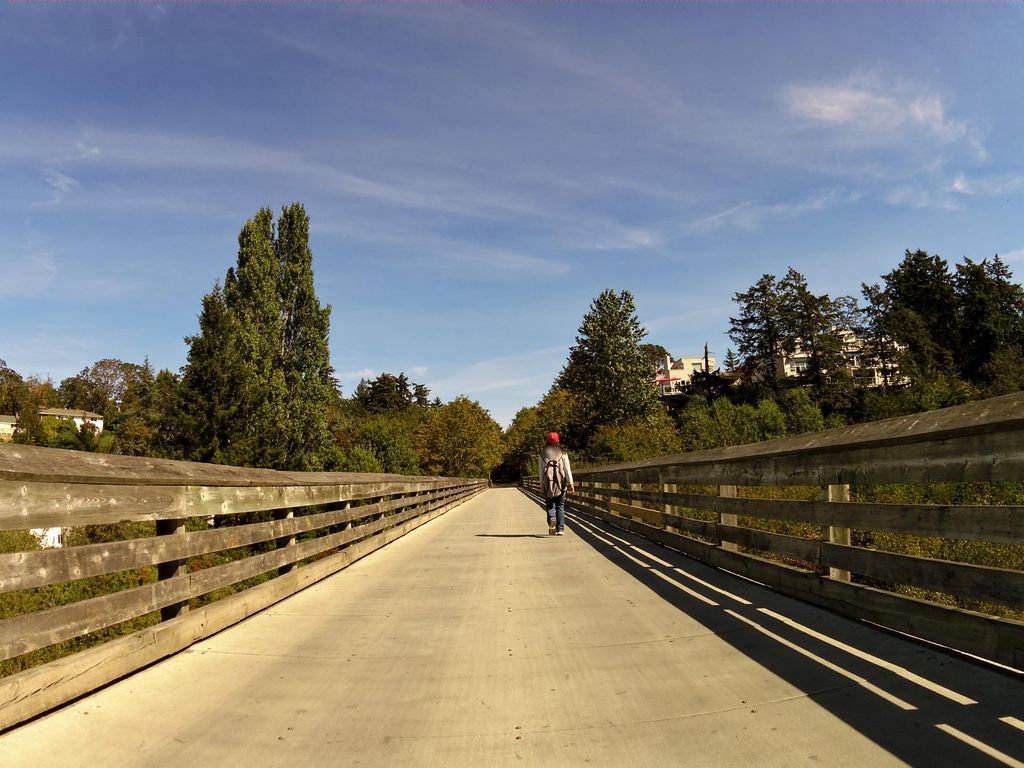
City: victoria